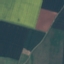
Land use / land cover class: AnnualCrop